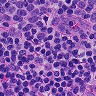
Metastatic tissue present: no